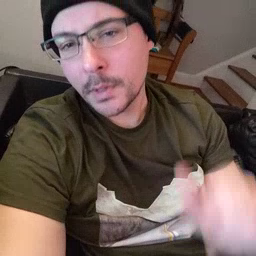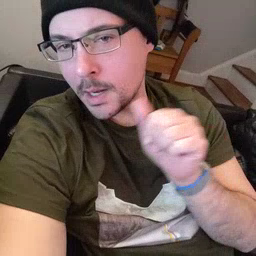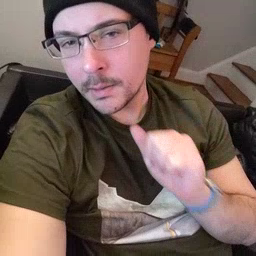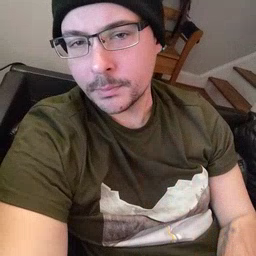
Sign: aunt